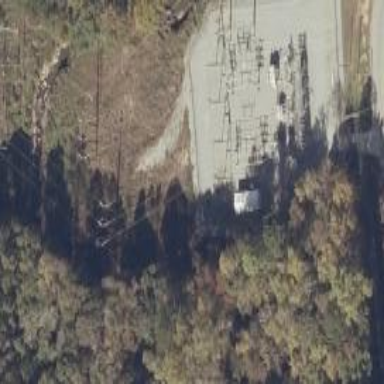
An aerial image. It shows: Distribution level power substation enclosed by fence.